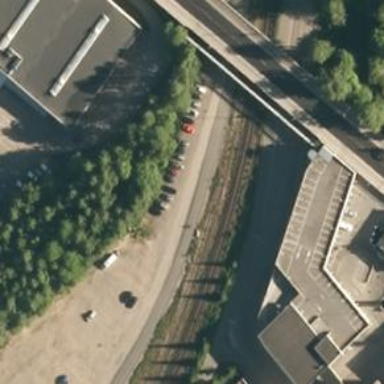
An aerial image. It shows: Railway yard.